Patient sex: F
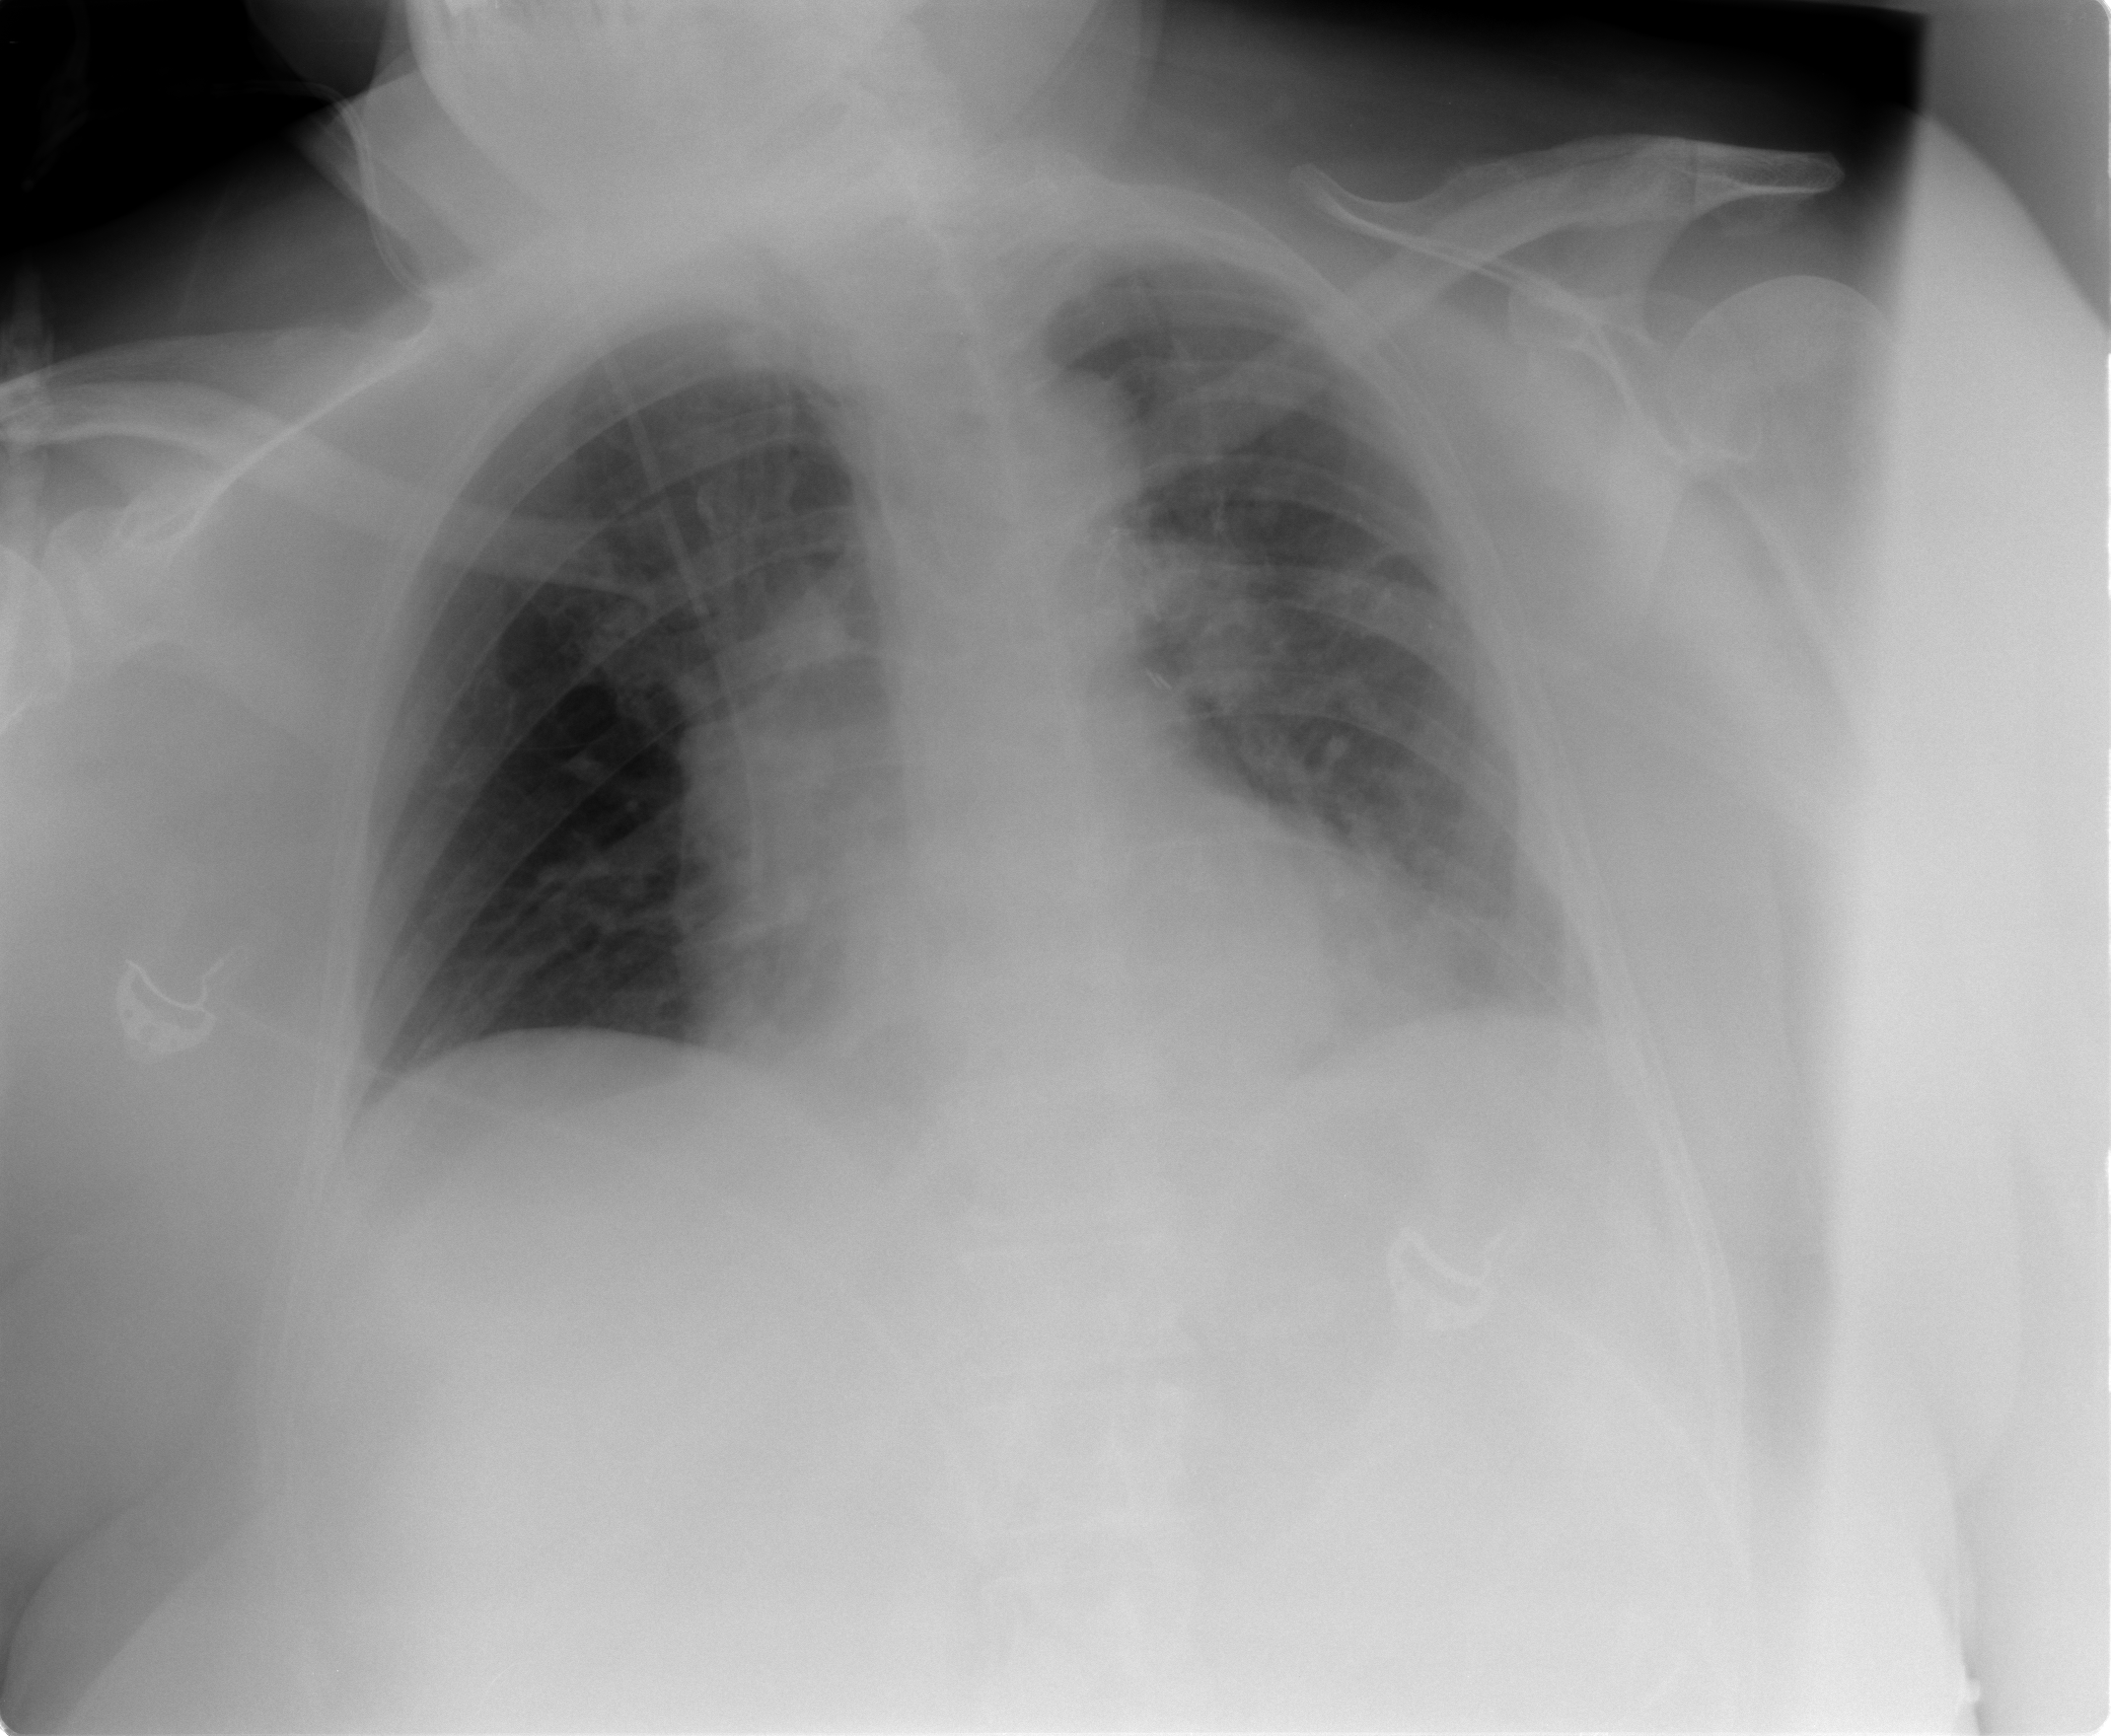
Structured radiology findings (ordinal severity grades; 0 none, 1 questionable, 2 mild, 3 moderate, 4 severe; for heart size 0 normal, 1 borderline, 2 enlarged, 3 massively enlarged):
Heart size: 2
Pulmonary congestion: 0
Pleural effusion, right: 0
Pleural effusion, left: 1
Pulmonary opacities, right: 0
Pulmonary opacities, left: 0
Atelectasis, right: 0
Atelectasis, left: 2